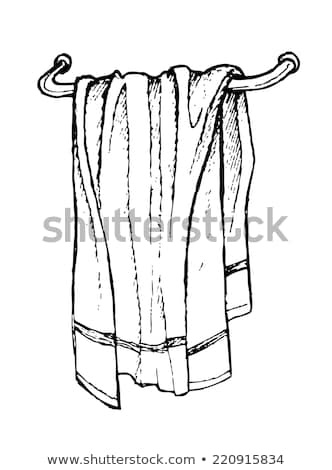
Label: bath towel